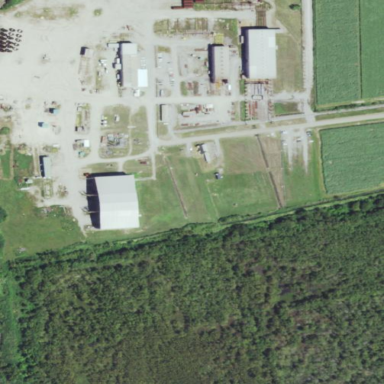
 featuring various works and structures."